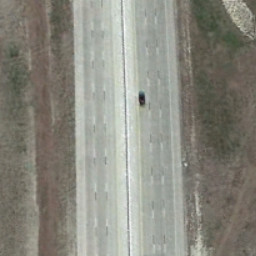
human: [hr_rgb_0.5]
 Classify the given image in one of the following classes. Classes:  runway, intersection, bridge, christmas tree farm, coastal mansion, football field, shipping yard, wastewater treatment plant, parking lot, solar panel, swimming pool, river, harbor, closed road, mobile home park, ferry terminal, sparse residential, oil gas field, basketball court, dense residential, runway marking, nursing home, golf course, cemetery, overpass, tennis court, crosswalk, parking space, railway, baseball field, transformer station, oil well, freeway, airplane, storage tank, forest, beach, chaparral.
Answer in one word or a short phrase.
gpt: freeway